Question: I have a static 'RoutedCommand' defined like this:
'''
public static class Commands
{
public static readonly RoutedCommand GrowingOperation = new RoutedCommand("GrowingOperation", typeof(GrowingDisplay));
}
'''
In my 'MyUserControl.xaml' I define the command like this:
'''
<UserControl.CommandBindings>
<CommandBinding Command="{x:Static local:Commands.GrowingOperation}"
Executed="GrowingOperationExecuted"
CanExecute="GrowingOperationCanExecute"/>
</UserControl.CommandBindings>
'''
And then use it like this in my 'ContextMenu' of my 'MyUserControl':
'''
<UserControl.ContextMenu>
<ContextMenu x:Name="GrowingContextMenu">
<MenuItem Header="Grow"
Command="{x:Static local:Commands.GrowingOperation}"
CommandParameter="grow"/>
</ContextMenu>
</UserControl.ContextMenu>
'''
The 'ContextMenu' appears, but neither the 'GrowingOperationExecuted' nor the 'GrowingOperationCanExecute' get called. Neither do I get any exception when opening the 'ContextMenu'.
The open 'ContextMenu' looks like this:

It seems to be enabled, but there is absolute no interaction, not even a hover animation.
Where is the error here?
Here the implementation of the command methods:
'''
private void GrowingOperationExecuted(object sender, ExecutedRoutedEventArgs e)
{
if (e.Parameter == null)
throw new ArgumentException("ExecutedRoutedEventArgs must contain parameter.");
var task = e.Parameter.ToString().ToLower();
switch (task)
{
case "grow":
Growing.SpeedUpGrowing();
break;
default:
throw new ArgumentOutOfRangeException();
}
}
private void GrowingOperationCanExecute(object sender, CanExecuteRoutedEventArgs e)
{
if (e.Parameter == null)
throw new ArgumentException("ExecutedRoutedEventArgs must contain parameter.");
var task = e.Parameter.ToString().ToLower();
switch (task)
{
case "grow":
e.CanExecute = Growing.CanSpeedUpGrowing();
break;
default:
throw new ArgumentOutOfRangeException();
}
}
'''
The constructor of my 'MyUserControl':
'''
public GrowingDisplay()
{
InitializeComponent();
HeightProperty.AddOwner(typeof (GrowingDisplay),
new FrameworkPropertyMetadata(OnHeightPropertyChanged));
WidthProperty.AddOwner(typeof (GrowingDisplay),
new FrameworkPropertyMetadata(OnWidthPropertyChanged));
CommandManager.InvalidateRequerySuggested();
}
'''
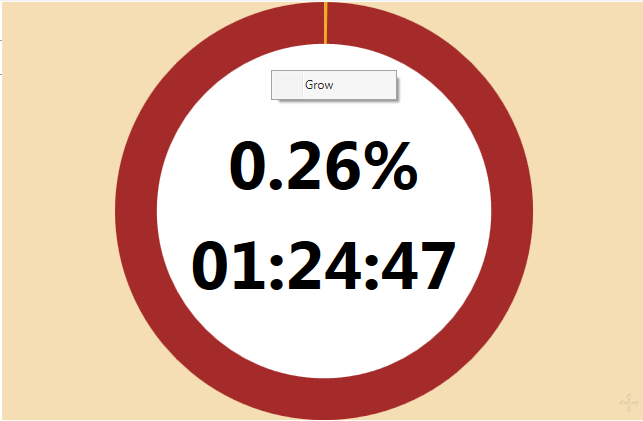
Answer: I would change the definition of your RoutedCommand to:
'''
private static RoutedUICommand _GrowingOperation;
public static RoutedCommand GrowingOperation
{
get
{
if(_GrowingOperation == null)
{
_GrowingOperation = new RoutedUICommand("GrowingOperation",
"GrowingOperation", typeof(WINDOWNAME));
}
return _GrowingOperation;
}
'''
Then you can clean up your XAML by bringing the Commands class in with:
'''
xmlns:commands="clr-namespace:NAMESPACE.Commands"
'''
Put this in the opening Window tag. (Assuming this is a Window)
Then when you set your command you can use:
'''
<UserControl.CommandBindings>
<CommandBinding Command="commands:Commands.GrowingOperation"
Executed="GrowingOperationExecuted"
CanExecute="GrowingOperationCanExecute"/>
'''
My only question is this: How are you implementing 'GrowingOperationExecuted' and 'GrowingOperationCanExecute'?